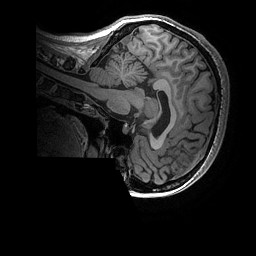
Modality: T1w
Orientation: sagittal
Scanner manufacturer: ge
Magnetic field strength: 3 T
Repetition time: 0.008156 s
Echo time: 0.00318 s